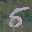
Label: 5